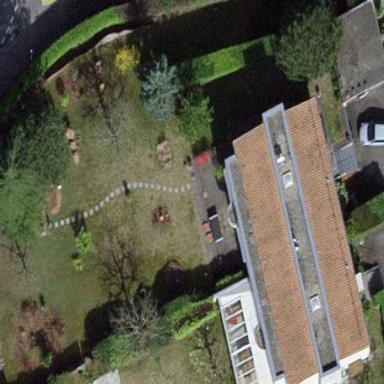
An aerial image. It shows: Garden enclosed by fence.